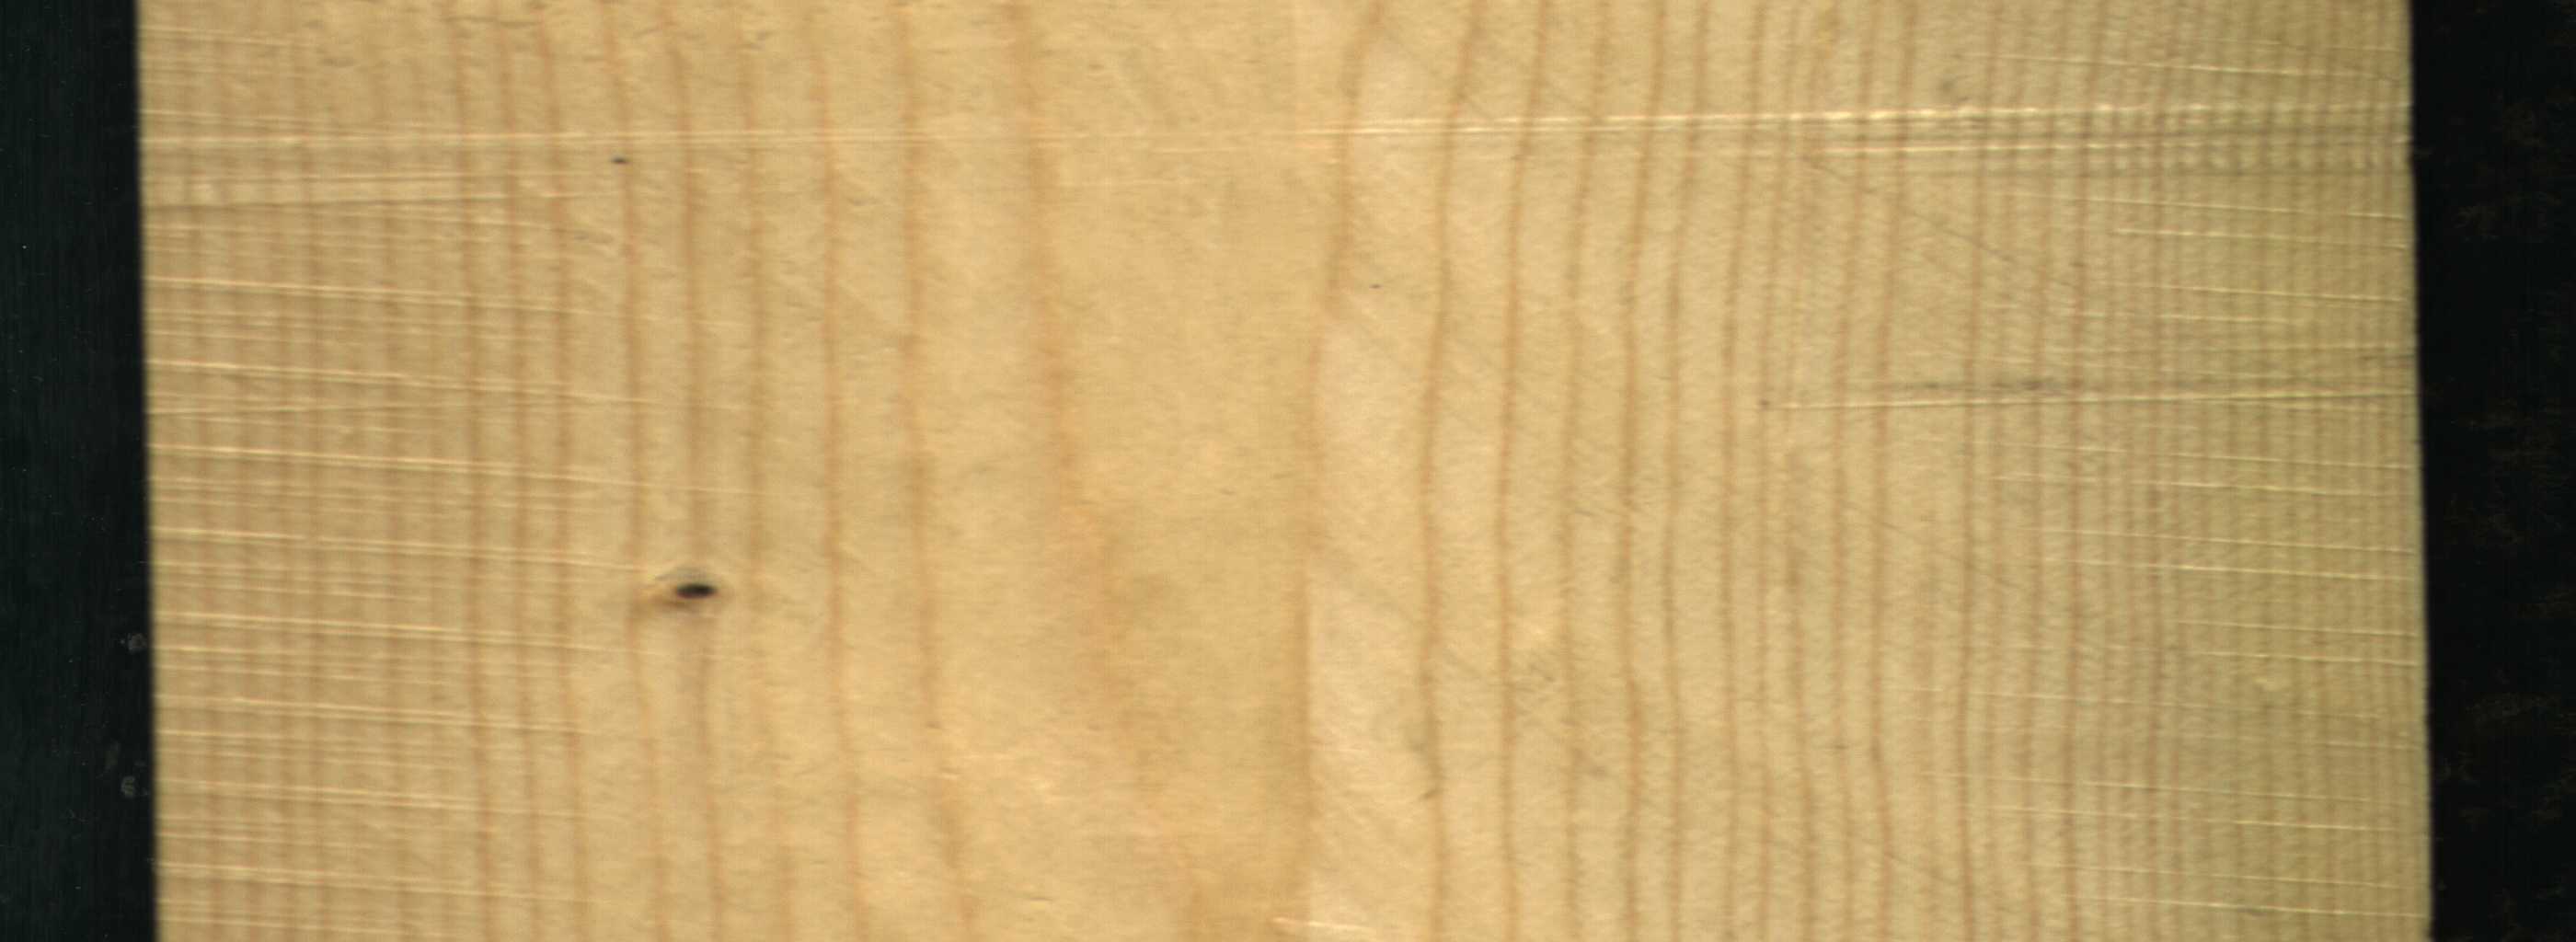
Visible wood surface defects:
Dead_Knot